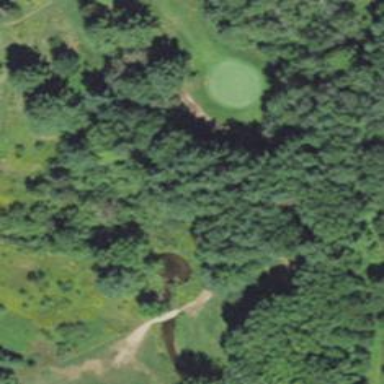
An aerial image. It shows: Path used for both walking and golf.